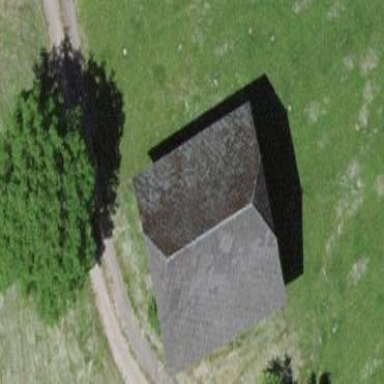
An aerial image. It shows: Barn.